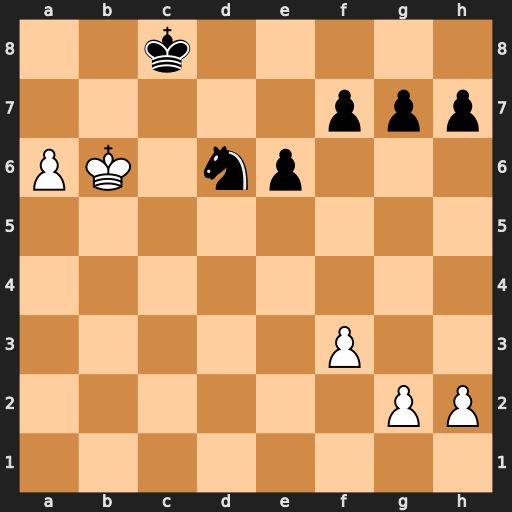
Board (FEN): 2k5/5ppp/PK1np3/8/8/5P2/6PP/8
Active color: w
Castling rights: -
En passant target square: -
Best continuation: a7 Nc4+ Ka6